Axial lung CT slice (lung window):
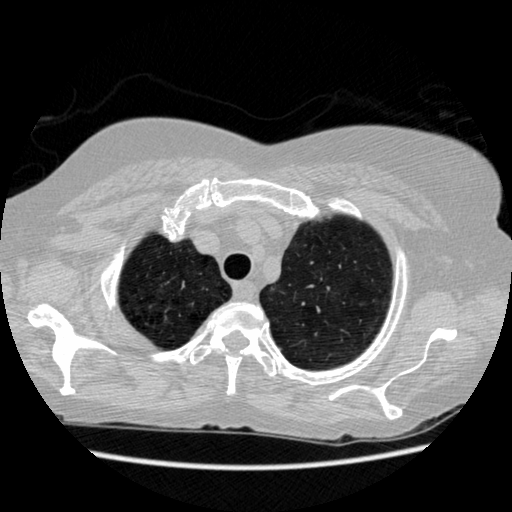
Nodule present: no